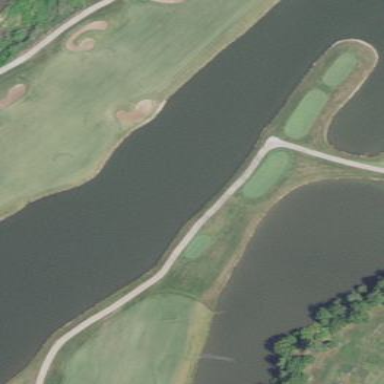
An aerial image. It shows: Water hazard on golf course. The hazard is natural water feature.